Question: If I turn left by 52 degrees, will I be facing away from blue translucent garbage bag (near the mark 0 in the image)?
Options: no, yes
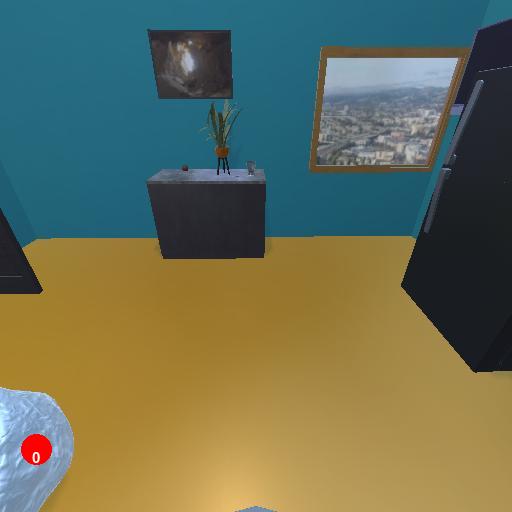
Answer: no